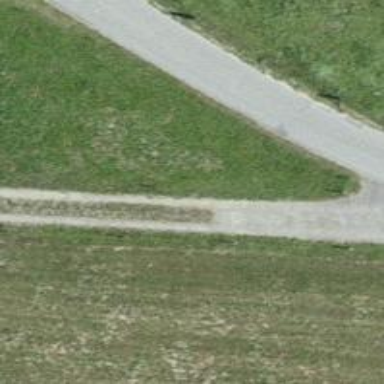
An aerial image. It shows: Well-maintained track road with grade 1 tracktype.